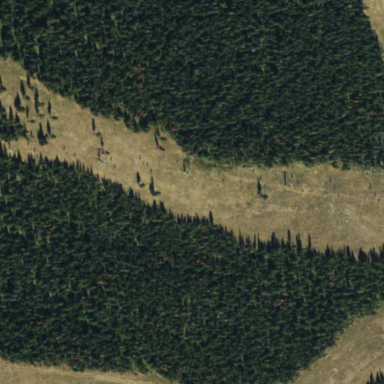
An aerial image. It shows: Evergreen needle-leaved woodland.